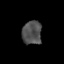
Tissue: prostate
Cell type: Epithelial cells
Senescence score: 0.3511
Nuclear area (px): 448
Mean DAPI intensity: 80.929